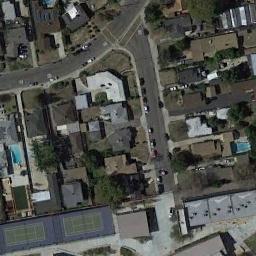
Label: tennis_court